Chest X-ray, PA view. Patient: 57 years old, sex F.
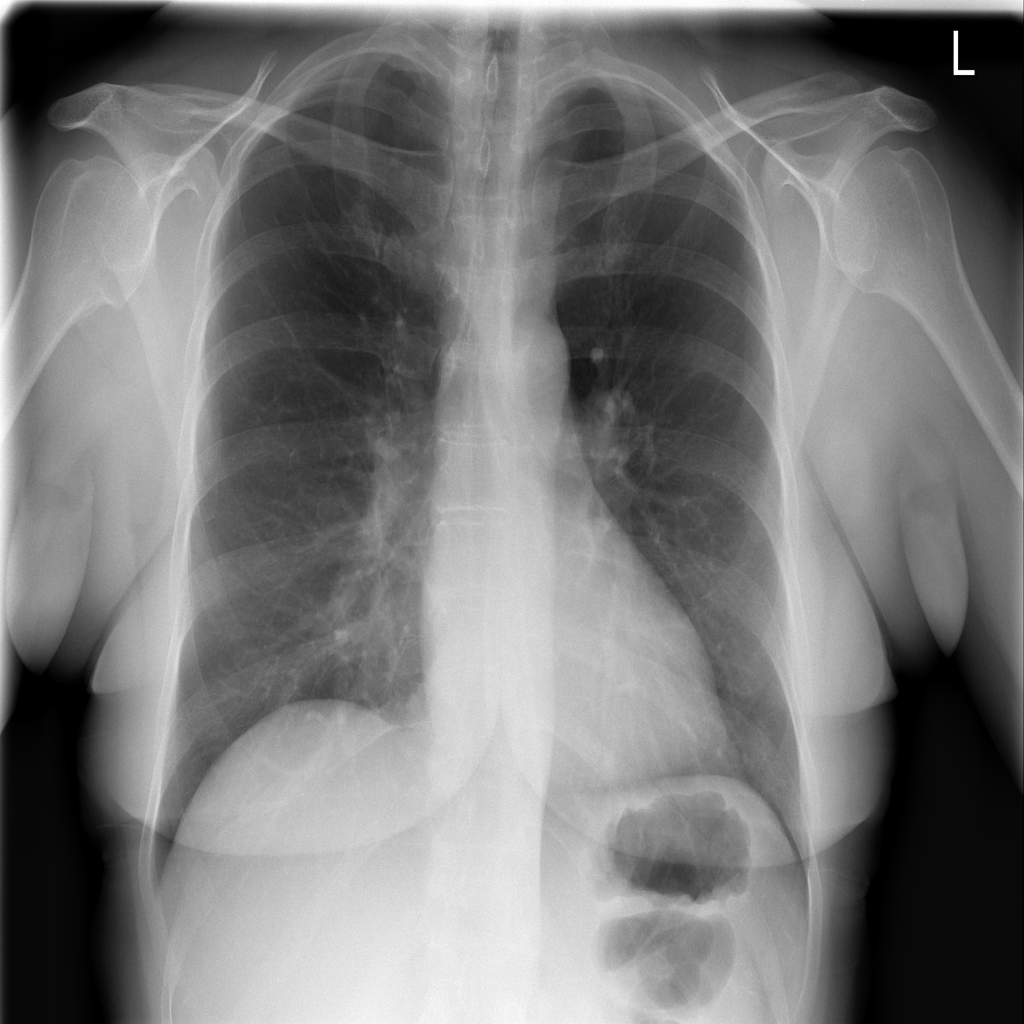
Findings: No Finding